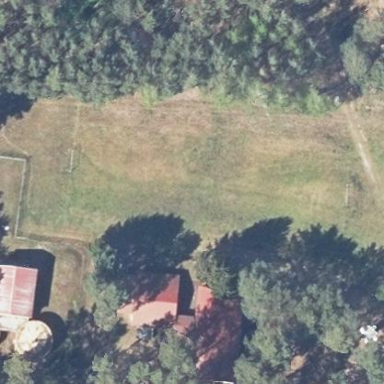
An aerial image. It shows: Soccer pitch for outdoor sports and leisure activities.